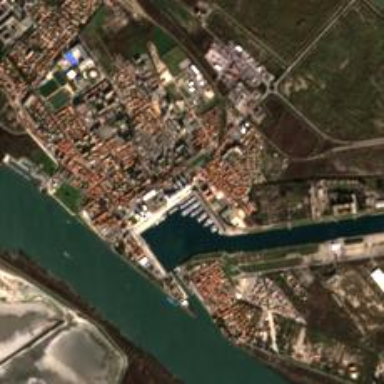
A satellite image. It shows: Man-made quay.